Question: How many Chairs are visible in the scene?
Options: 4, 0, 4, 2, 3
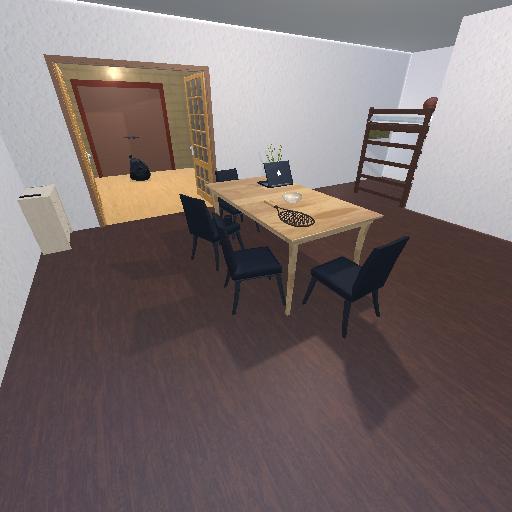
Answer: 4